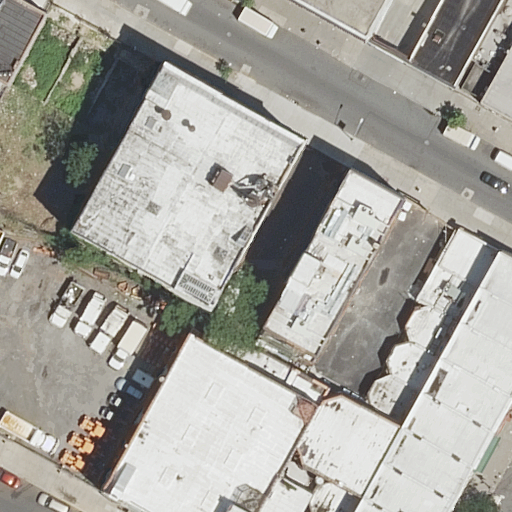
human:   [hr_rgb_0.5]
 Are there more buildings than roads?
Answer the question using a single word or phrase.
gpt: yes

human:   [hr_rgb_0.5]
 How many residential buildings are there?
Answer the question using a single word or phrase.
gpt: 13

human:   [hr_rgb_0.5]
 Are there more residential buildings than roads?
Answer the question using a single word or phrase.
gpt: yes

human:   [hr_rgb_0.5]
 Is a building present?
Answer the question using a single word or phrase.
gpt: yes

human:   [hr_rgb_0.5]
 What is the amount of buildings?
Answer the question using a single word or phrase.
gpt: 14

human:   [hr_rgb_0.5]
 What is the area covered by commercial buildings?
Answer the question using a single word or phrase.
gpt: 0m2

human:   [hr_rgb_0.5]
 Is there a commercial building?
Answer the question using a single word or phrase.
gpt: no

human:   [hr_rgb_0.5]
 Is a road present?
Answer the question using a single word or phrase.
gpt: yes

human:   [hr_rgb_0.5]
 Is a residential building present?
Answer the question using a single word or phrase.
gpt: yes

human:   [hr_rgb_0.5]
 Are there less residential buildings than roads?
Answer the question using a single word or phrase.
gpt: no

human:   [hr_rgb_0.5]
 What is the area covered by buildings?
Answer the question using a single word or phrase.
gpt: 4717m2

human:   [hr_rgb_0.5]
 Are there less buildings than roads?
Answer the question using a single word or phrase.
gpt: no

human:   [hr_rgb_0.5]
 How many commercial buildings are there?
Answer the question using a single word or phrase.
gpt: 0

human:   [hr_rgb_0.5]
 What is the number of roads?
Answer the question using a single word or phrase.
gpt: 4

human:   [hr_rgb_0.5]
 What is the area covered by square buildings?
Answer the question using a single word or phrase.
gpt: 0m2

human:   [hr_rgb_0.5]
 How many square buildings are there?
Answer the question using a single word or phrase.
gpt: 0

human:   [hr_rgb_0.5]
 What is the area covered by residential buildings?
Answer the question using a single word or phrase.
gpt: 4558m2

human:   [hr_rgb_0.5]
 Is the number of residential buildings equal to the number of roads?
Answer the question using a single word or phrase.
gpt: no

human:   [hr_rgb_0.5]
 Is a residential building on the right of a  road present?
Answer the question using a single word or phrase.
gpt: yes

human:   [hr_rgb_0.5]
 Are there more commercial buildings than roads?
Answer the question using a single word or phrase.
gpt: no

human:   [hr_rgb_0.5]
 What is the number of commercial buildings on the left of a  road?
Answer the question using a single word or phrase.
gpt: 0

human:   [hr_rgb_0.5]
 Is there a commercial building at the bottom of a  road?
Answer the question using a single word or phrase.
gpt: no

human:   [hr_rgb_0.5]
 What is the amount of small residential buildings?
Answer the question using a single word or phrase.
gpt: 5

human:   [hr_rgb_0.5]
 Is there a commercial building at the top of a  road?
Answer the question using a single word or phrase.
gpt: no

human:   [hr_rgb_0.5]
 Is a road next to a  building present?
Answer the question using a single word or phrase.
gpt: yes

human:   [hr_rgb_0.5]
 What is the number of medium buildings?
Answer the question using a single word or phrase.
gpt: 7

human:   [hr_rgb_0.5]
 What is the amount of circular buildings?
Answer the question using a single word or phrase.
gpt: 0

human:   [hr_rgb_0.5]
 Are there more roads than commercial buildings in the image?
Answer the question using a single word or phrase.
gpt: yes

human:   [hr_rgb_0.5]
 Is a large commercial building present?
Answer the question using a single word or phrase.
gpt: no

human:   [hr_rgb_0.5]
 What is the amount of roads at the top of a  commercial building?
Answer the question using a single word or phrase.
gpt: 0

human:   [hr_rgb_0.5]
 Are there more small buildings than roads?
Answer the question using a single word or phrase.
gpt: yes

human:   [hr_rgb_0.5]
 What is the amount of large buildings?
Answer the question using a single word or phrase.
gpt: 2

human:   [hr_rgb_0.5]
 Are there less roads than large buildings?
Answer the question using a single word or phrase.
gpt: no

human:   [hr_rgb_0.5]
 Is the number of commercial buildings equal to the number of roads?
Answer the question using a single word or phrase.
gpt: no

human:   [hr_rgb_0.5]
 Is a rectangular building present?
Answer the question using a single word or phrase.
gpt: yes

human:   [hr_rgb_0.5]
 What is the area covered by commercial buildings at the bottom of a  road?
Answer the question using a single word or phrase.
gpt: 0m2

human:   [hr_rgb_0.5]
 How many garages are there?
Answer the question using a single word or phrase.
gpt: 0

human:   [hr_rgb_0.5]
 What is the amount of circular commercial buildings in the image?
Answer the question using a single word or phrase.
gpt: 0

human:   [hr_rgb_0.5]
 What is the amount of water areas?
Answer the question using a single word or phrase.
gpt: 0

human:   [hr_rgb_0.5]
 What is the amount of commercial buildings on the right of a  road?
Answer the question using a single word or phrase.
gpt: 0

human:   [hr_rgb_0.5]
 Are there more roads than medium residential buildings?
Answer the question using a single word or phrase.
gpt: no

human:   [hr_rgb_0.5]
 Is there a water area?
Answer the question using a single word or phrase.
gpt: no

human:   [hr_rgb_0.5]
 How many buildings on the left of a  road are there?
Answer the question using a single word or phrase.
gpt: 5

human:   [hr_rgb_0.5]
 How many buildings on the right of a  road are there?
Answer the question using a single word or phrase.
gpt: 12

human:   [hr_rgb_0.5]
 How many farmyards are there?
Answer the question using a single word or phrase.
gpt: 0

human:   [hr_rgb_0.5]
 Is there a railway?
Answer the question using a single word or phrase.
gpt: no

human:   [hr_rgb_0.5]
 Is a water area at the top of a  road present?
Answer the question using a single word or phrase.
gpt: no

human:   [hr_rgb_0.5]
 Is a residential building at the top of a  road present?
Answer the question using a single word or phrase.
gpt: yes

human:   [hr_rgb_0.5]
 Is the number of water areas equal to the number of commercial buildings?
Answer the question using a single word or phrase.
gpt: yes

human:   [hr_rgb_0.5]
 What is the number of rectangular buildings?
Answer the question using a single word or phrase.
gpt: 11

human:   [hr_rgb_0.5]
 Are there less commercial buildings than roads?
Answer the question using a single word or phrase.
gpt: yes

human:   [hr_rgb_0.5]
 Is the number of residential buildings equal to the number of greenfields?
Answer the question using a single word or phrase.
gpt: no

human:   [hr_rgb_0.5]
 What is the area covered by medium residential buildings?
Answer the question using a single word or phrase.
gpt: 2000m2

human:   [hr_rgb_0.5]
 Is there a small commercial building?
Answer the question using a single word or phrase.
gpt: no

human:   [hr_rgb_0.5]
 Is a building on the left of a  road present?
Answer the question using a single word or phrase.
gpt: yes

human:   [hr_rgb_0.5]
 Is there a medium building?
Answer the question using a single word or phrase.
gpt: yes

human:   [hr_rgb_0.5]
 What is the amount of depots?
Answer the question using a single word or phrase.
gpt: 0

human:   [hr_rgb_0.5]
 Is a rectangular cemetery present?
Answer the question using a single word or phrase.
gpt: no

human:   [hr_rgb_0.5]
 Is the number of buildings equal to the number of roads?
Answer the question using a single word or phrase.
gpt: no

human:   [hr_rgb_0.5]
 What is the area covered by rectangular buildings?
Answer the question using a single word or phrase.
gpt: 2955m2

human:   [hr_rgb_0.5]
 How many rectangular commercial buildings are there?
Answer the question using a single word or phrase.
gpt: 0

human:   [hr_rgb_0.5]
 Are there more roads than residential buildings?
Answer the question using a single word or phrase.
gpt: no

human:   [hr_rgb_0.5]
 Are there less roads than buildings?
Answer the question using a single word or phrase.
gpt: yes

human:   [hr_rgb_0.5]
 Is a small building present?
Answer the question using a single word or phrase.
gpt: yes